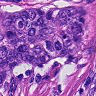
Metastatic tissue present: yes